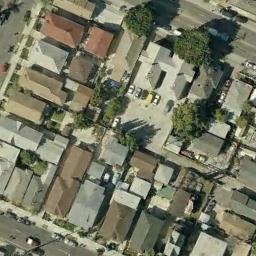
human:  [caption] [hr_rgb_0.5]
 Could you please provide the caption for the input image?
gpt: A dense residential area with a parking lot and lots of houses next to each other is surrounded by some roads .

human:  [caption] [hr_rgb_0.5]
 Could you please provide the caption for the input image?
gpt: Many roads wind through the residential area and neatly arranged houses and trees ranged in densely populated areas .

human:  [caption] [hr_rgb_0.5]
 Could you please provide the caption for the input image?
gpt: The dense residential is next to the parking lot .

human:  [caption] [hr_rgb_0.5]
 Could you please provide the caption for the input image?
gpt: There are many houses and almost no vacant land .

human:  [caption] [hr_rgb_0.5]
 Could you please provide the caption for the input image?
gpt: There are buildings of different colors on a dense residential area .